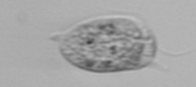
Label: Amoeba